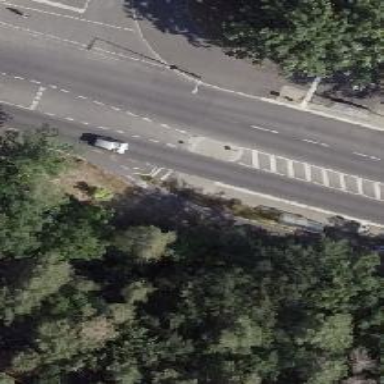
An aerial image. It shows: Unmarked crossing with pedestrian island.